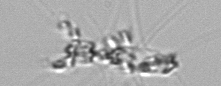
Label: Chaetoceros_didymus_TAG_external_flagellate